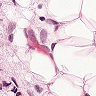
Metastatic tissue present: yes